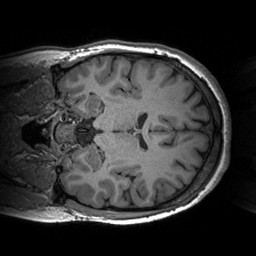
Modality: T1w
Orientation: coronal
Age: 27
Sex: female
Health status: healthy
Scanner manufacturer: siemens
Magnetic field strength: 3 T
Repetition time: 2.53 s
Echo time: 0.00288 s